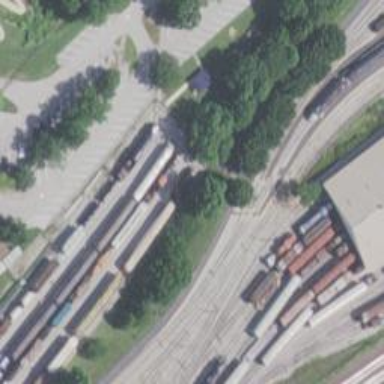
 serving as fascinating attraction for tourists."